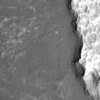
Label: not_dusty